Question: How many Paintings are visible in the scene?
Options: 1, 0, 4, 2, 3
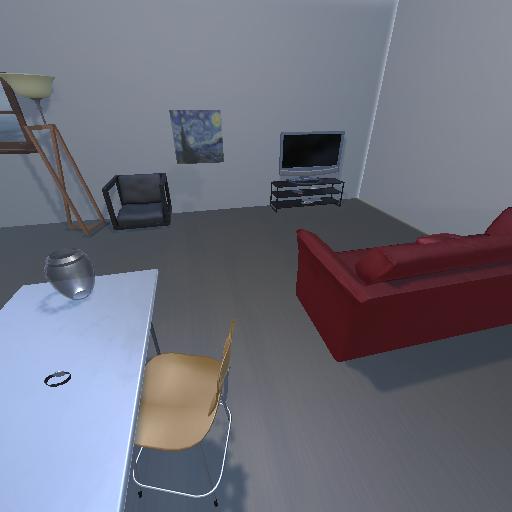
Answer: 1